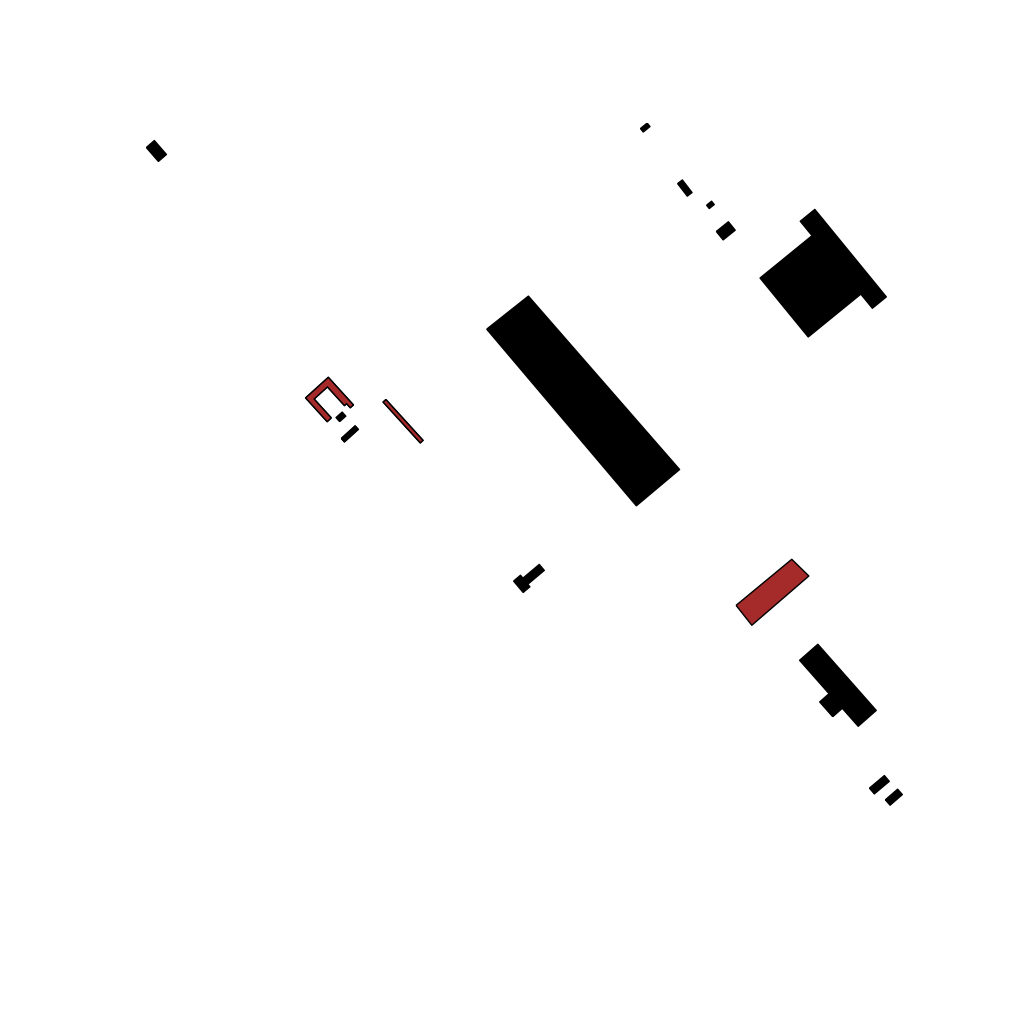
Tags: overhead vector_map, agriculture, industrial, recreation, high_rise, individual_rise, low_rise, density_1, Building, Facility, 1.0 km²